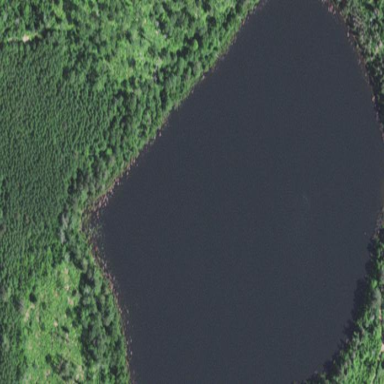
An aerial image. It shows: Serene lake surrounded by nature.